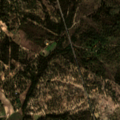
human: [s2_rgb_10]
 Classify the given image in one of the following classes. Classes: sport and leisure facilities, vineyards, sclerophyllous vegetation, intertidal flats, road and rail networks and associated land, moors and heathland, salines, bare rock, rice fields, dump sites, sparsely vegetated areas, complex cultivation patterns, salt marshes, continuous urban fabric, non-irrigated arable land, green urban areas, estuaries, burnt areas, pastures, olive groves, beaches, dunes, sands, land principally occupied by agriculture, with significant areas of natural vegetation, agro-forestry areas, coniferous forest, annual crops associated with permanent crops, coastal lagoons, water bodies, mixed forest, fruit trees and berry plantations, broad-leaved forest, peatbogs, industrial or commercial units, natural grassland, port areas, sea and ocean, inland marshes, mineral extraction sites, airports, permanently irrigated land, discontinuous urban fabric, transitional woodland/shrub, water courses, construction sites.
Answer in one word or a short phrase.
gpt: complex cultivation patterns, agro-forestry areas, mixed forest